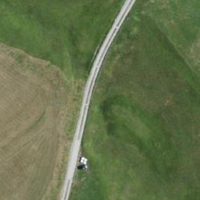
EUNIS habitat code: 26
Species observed at this site:
Geum rivale